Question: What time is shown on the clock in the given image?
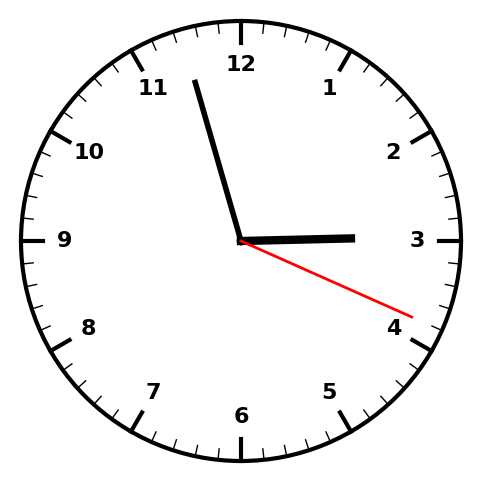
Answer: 02:57:19